八年级 · 计数
为选拔参加八年级数学建模竞赛的活动人选，数学王老师对本班甲、乙两名学生的 10 次模拟成绩进行了整理、分析, 成绩达到 6 分及以上为合格, 达到 9 分及以上为优秀. 在这次竟赛中, 甲、乙学生成绩分布的折线统计图和成绩统计分析表如图所示:

|  | 平均分 | 中位数方差 | 合格率优秀率 |  |  |
| :--- | :--- | :--- | :--- | :--- | :--- |
| 甲 | 6.8 | 6 | 3.76 | $90 \%$ | $30 \%$ |
| Z 7.2 | 7.5 | 1.96 | $80 \%$ | $20 \%$ |  |

如要推选 1 名学生参加活动, 你推荐谁?请说明你推荐的理由.
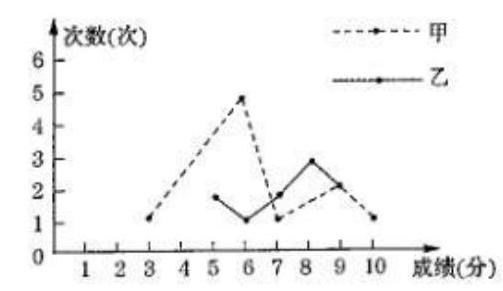
答案: 解: 甲(或者乙).

理由合理即可如: 推荐甲参加, 理由: 甲的合格率、优秀率均高于乙,

所以从合格率、优秀率上来看甲的成绩比乙好, 所以推荐甲参加.

推荐乙参加, 理由: 乙的平均分高于甲, 即乙的总体平均水平高, 乙的方差比甲小, 即乙的成绩比甲的成绩稳定.